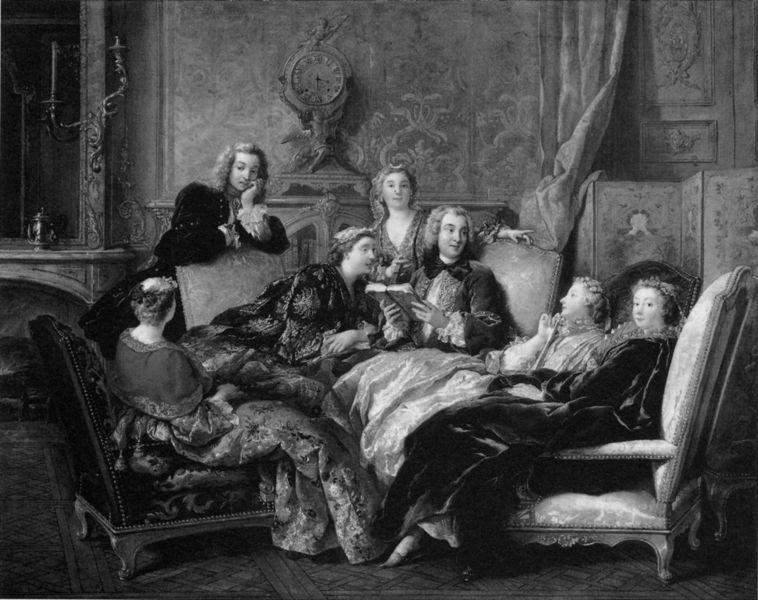
Titel: Jean-Francois de Troy, The Reading from Molière
Institution: Vereinigtes Königreich, Privatbesitz
Schlagwörter: gemälde, mann, frauen, menschen, damen, finger, frau, grau, kleid, kleider, männer, stühle, zimmer, schloss, gesellschaft, teppich, alt, barock, kleidung, samt, innenraum, spiegel, vorhang, haare, interieur, sessel, renaissance, rokoko, kamin, kanne, perücke, sofa, mänenr, parkett, schemel, salon, tapete, holzboden, runde, lesen, paravent, uhr, kerzen, leuchter, buch, stich, schwarzweiß, bürger, kerzenhalter, kerzenleuchter, üppig, lesend, vorlesen, kandelaber, sitzmöbel, vorleser, gepudert, vorlesung, sofas, wohnstube, wandschirm, altertümlich, wnadschirm